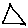
Label: triangle